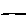
Label: line